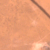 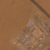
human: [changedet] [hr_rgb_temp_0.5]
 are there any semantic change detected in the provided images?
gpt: Some new buildings are present near the road.